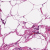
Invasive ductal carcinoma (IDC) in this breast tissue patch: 0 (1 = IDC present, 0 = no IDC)